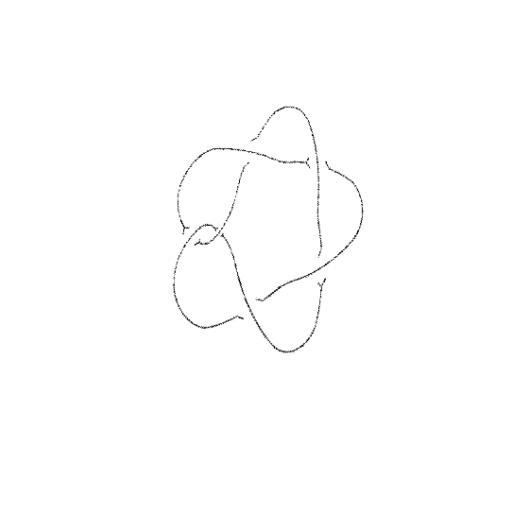
Crossing number: 6